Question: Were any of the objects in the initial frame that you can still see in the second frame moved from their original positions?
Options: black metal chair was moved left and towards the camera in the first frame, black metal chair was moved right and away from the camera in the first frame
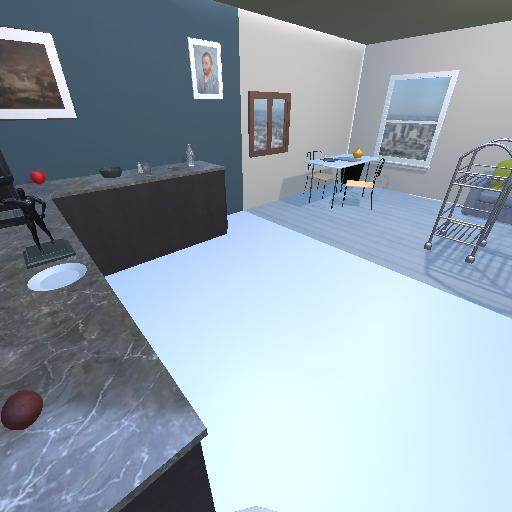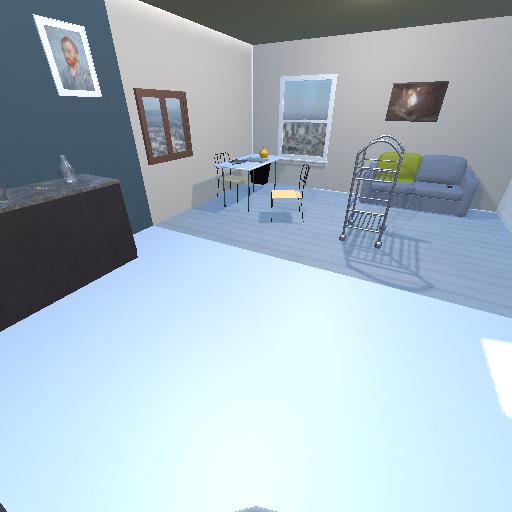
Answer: black metal chair was moved left and towards the camera in the first frame